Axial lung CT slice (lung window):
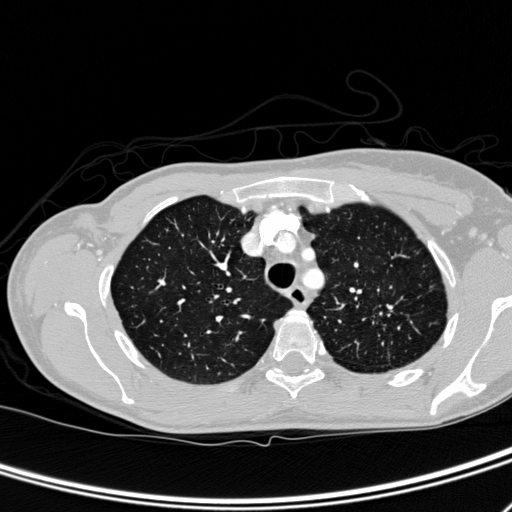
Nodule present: no